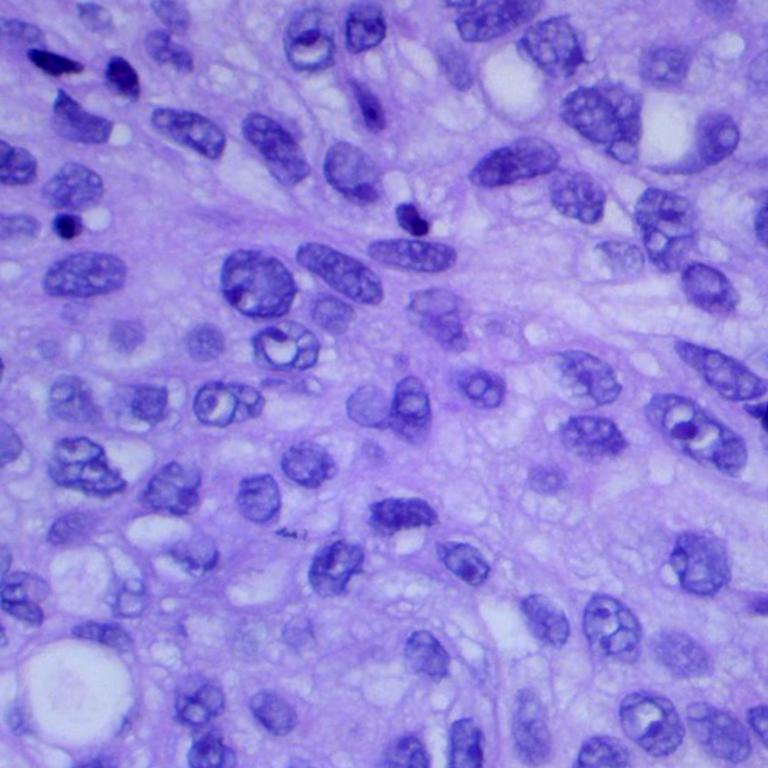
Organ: lung
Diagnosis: squamous carcinomas